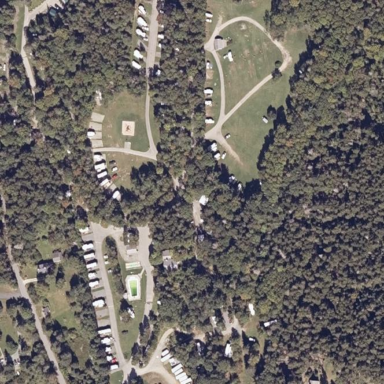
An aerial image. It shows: Camping site with tents and caravans.